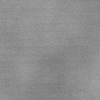
Atmospheric dust classification: dusty